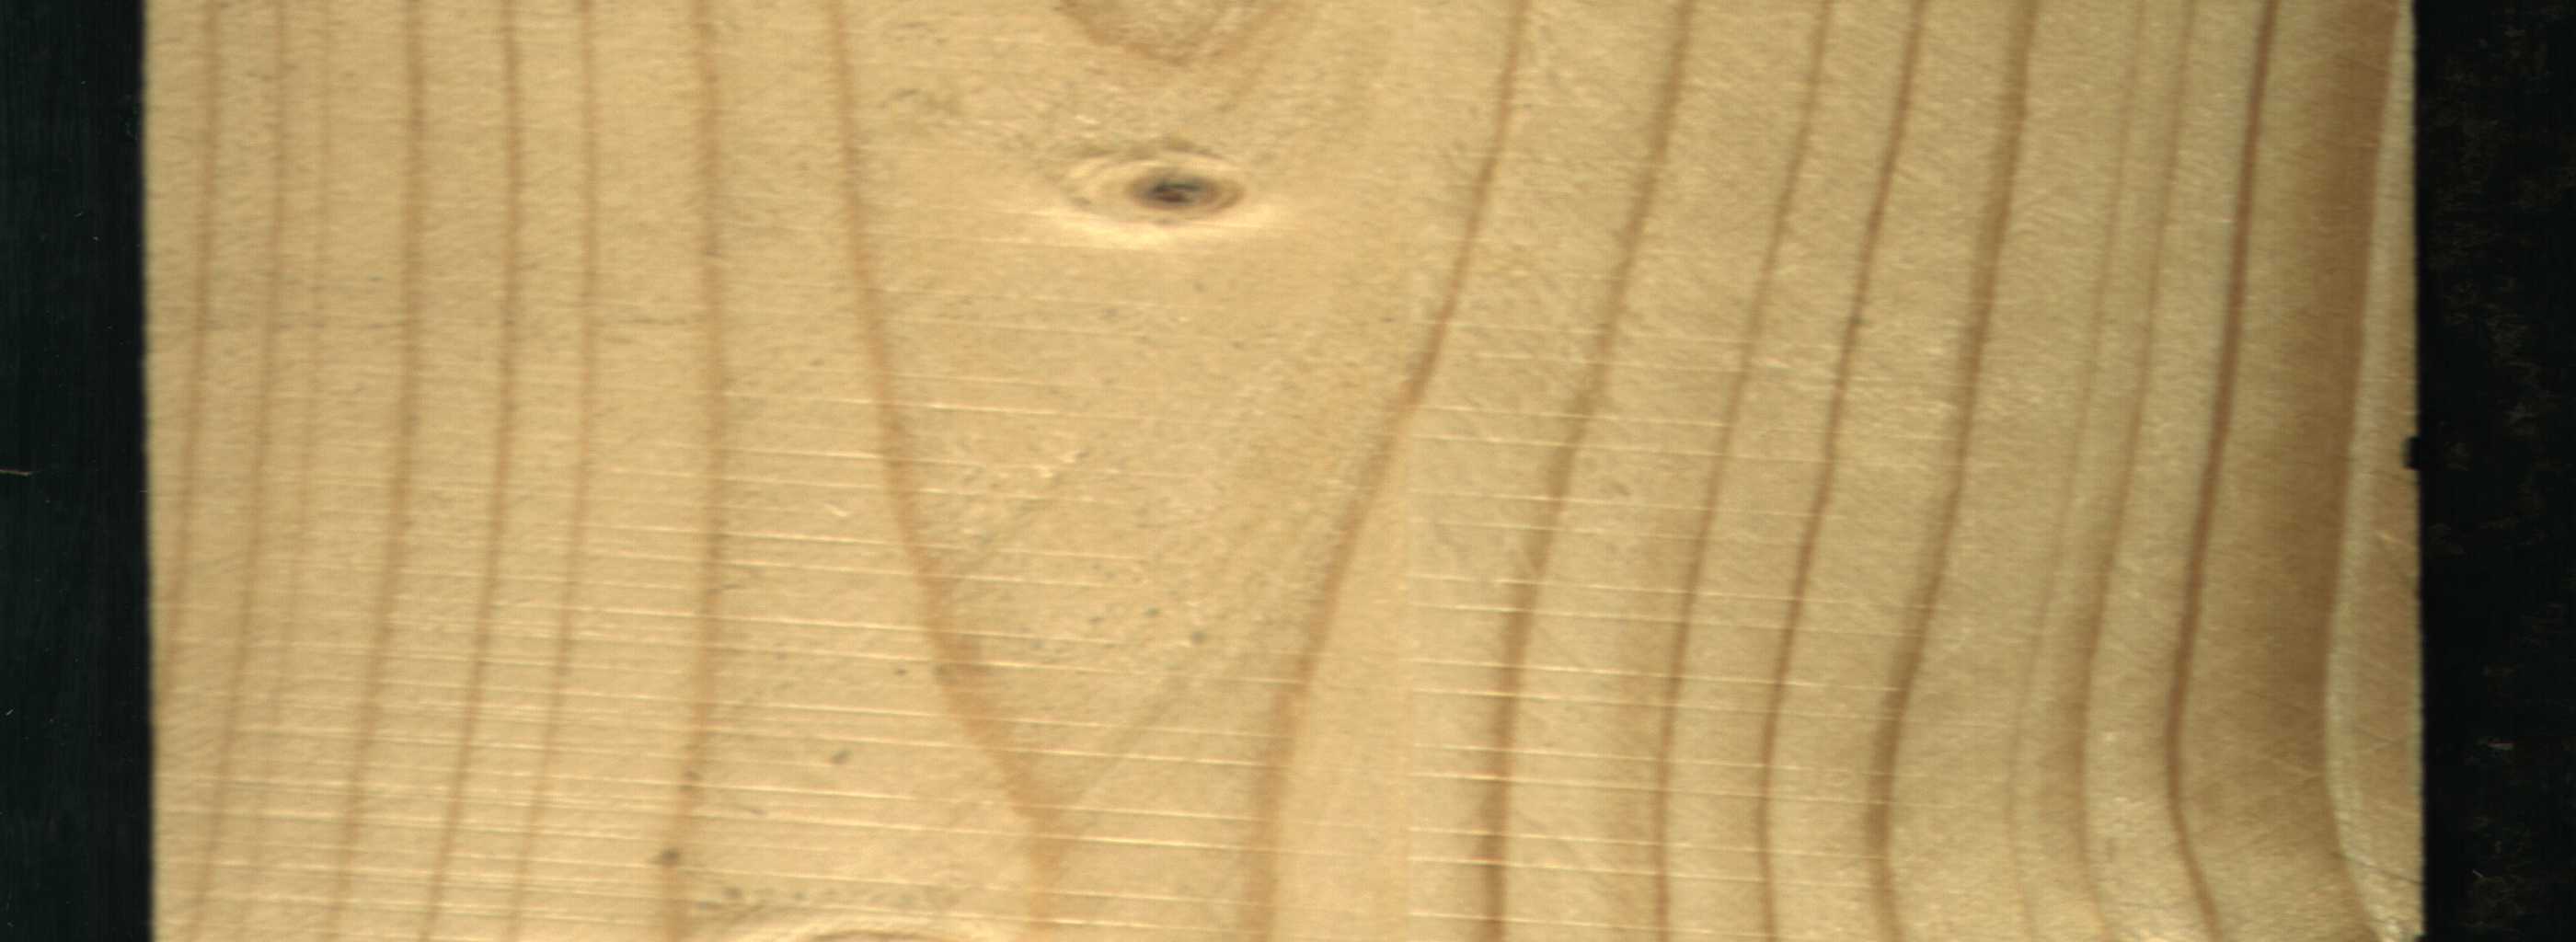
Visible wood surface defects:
Live_Knot